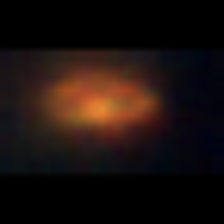
Taxon: NanoPlankton
Group: Other